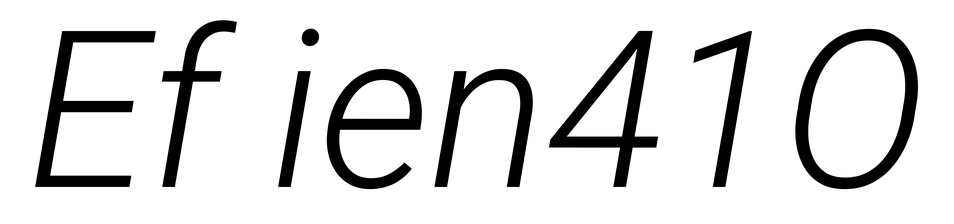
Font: Roboto-Italic_Light_Italic